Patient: sex F, age 39
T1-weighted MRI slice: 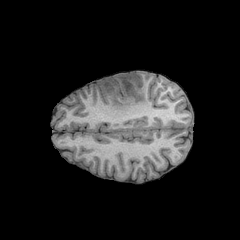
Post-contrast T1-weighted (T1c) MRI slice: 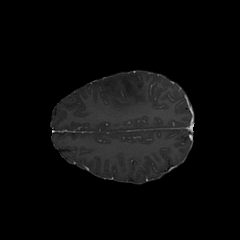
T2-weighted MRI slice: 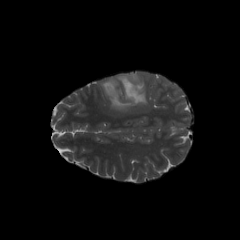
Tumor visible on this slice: yes
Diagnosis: Astrocytoma, IDH-mutant
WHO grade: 2